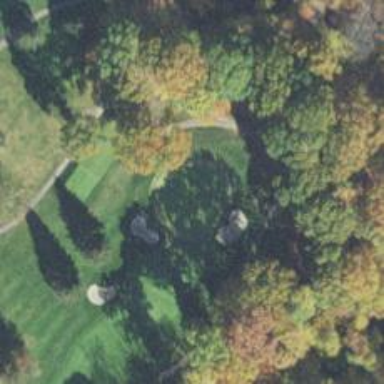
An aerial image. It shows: View of golf hole.